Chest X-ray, PA view. Patient: 15 years old, sex F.
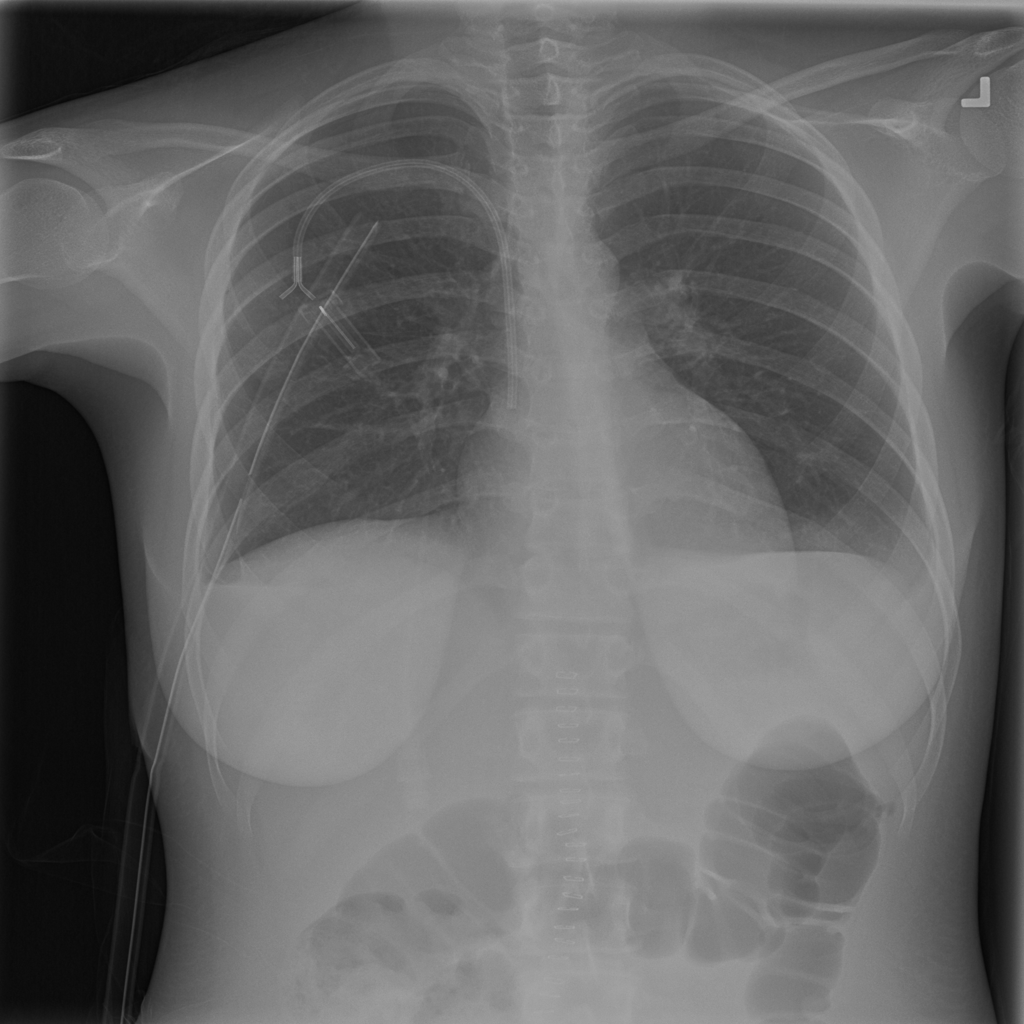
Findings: No Finding